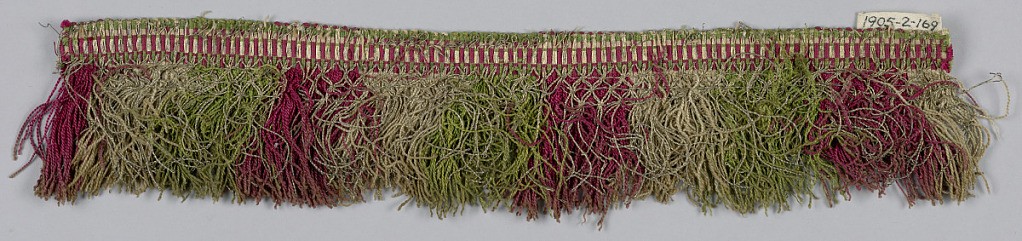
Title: Fringe
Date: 16th century
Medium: silk, metallic thread (silver strips wound on a silk core) Technique: plain weave
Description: Red, green, white and metallic silver fringe with a heading in a trellis design formed by an overlay silver threads. Overskirt of twisted red, green and white threads.